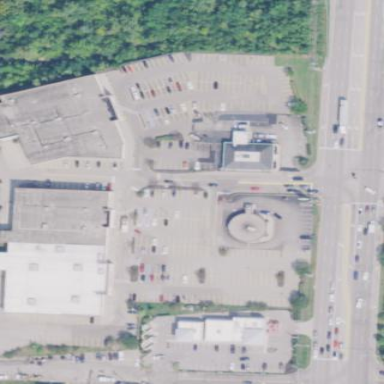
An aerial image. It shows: Retail area.